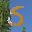
Label: 5